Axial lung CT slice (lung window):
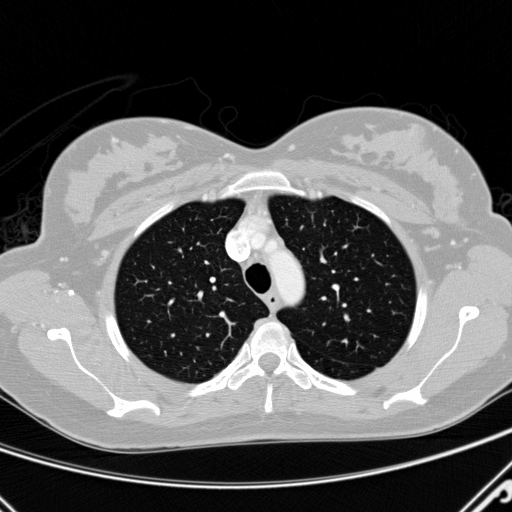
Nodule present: no